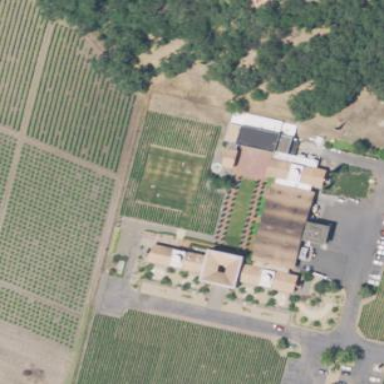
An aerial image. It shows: Vineyard where grapes are grown.